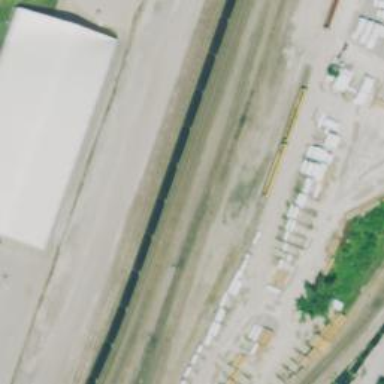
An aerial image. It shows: Single-track railway spur.